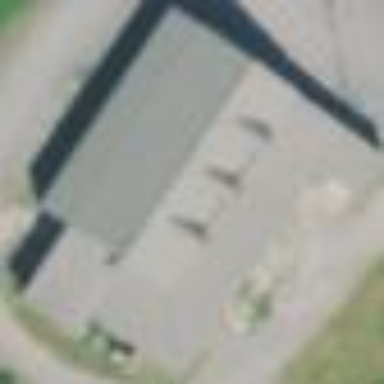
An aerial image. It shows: Building.